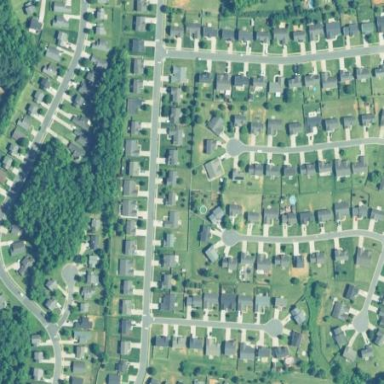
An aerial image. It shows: This residential area consists of single-family homes.